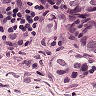
Metastatic tissue present: yes